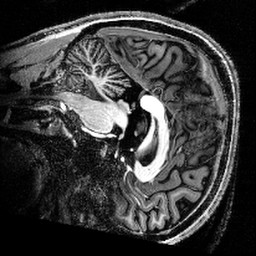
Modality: T1w
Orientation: sagittal
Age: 34
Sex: male
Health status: healthy
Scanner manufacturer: siemens
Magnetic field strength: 9.4 T
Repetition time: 6 s
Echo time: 0.0023 s